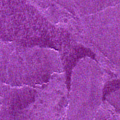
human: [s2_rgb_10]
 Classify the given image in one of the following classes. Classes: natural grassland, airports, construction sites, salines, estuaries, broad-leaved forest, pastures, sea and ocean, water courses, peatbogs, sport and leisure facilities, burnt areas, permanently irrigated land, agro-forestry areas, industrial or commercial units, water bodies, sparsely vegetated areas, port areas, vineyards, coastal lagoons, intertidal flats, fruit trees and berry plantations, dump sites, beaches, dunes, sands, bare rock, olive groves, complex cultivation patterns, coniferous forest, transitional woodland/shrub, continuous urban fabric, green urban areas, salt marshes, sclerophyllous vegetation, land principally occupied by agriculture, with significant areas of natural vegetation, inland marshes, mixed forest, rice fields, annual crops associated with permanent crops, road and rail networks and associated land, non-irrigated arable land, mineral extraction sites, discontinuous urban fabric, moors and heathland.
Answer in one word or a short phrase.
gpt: sea and ocean